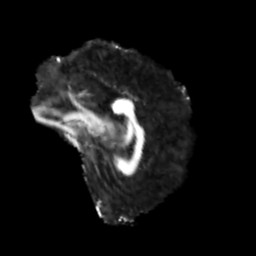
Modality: FA
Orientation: sagittal
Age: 42
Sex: male
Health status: healthy
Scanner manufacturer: siemens
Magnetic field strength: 3 T
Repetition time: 3.6 s
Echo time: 0.092 s